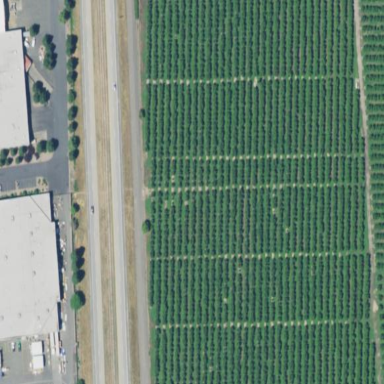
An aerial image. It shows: Vineyard where grapes are grown.